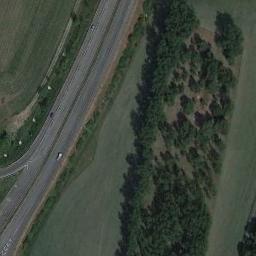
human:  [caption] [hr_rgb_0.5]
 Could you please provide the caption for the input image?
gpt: The freeway is between the grass and some trees .

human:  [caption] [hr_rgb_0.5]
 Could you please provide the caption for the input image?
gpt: A bifurcated freeway goes through the lawn with some trees .

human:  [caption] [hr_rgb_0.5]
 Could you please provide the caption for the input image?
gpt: There are large green fields and seedling forests around the freeway, And there are several cars on the freeway .

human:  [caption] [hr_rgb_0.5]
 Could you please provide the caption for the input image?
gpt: There is only a white truck on the left highway .

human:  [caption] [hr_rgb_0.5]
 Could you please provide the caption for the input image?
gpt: There are green lawns and some green trees beside the freeway .